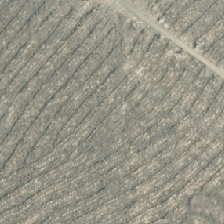
Land cover: harvested_forest